Field crop: maize
Growth stage: 1
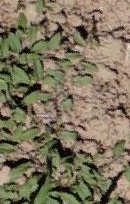
Species: convolvulus